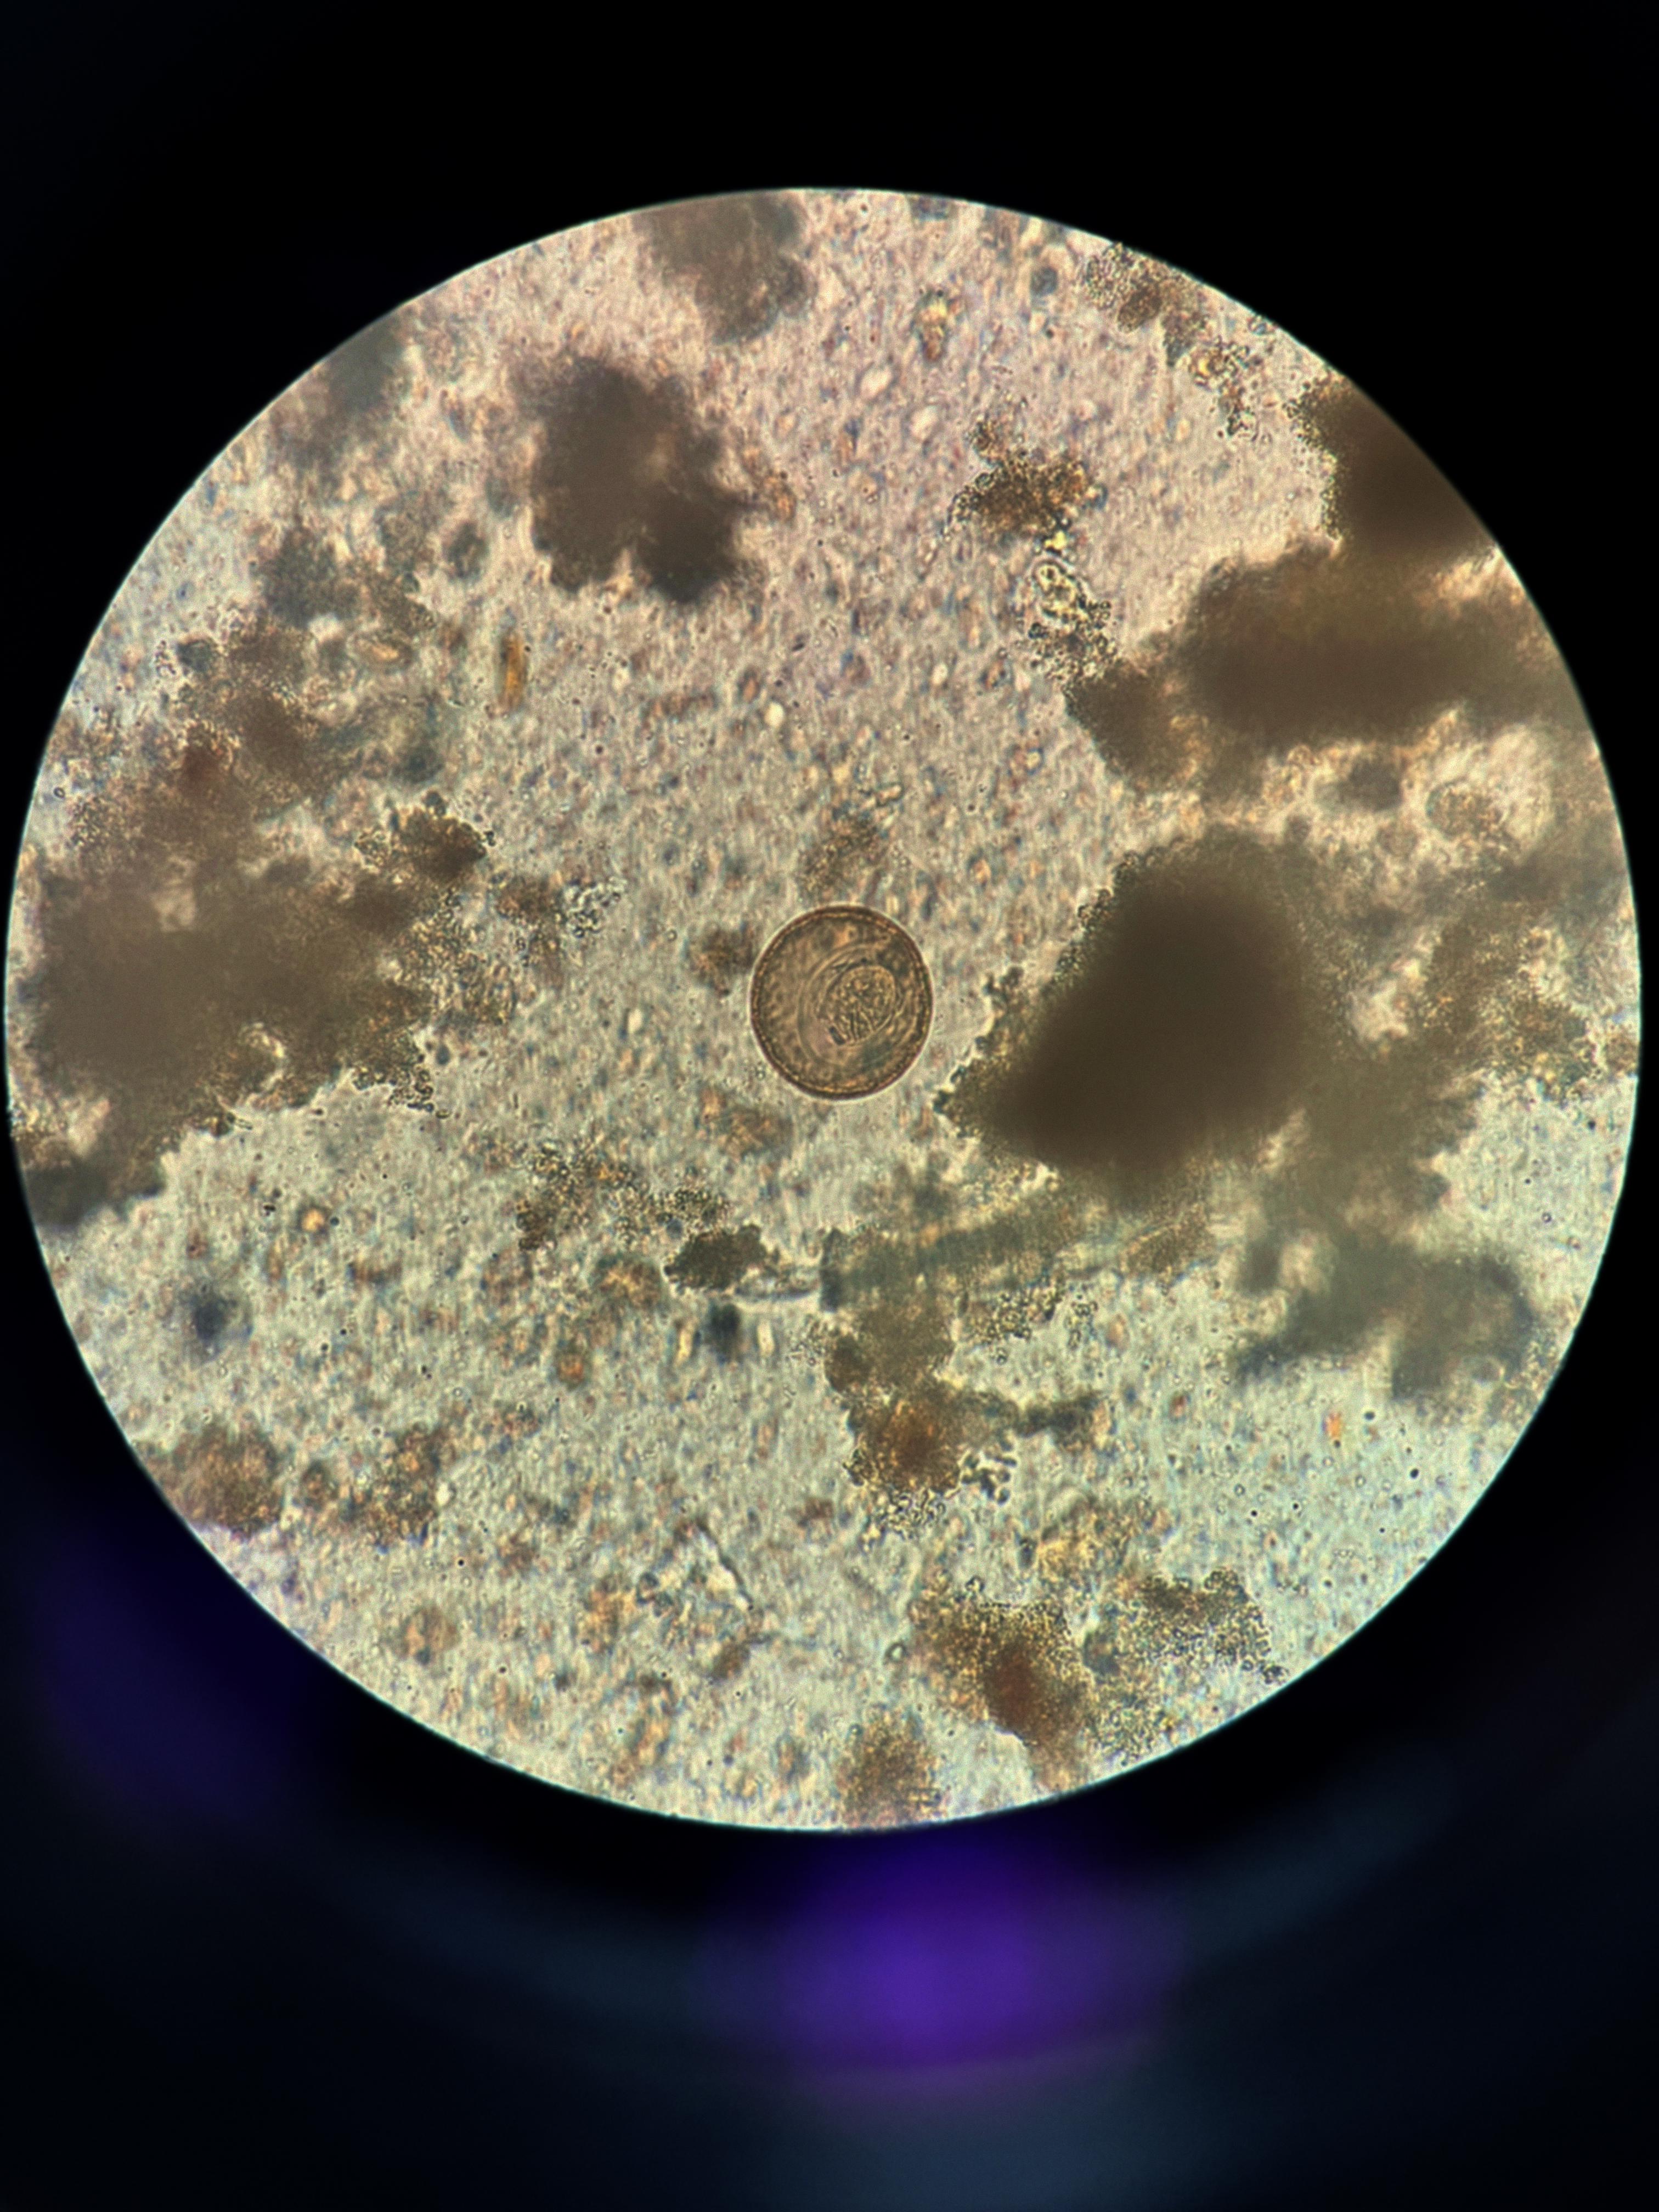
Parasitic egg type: Hymenolepis diminuta